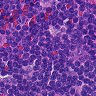
Metastatic tissue present: no